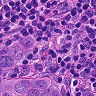
Metastatic tissue present: yes